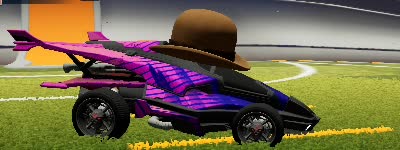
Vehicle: aftershock